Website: home-depot
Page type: customer-info-address
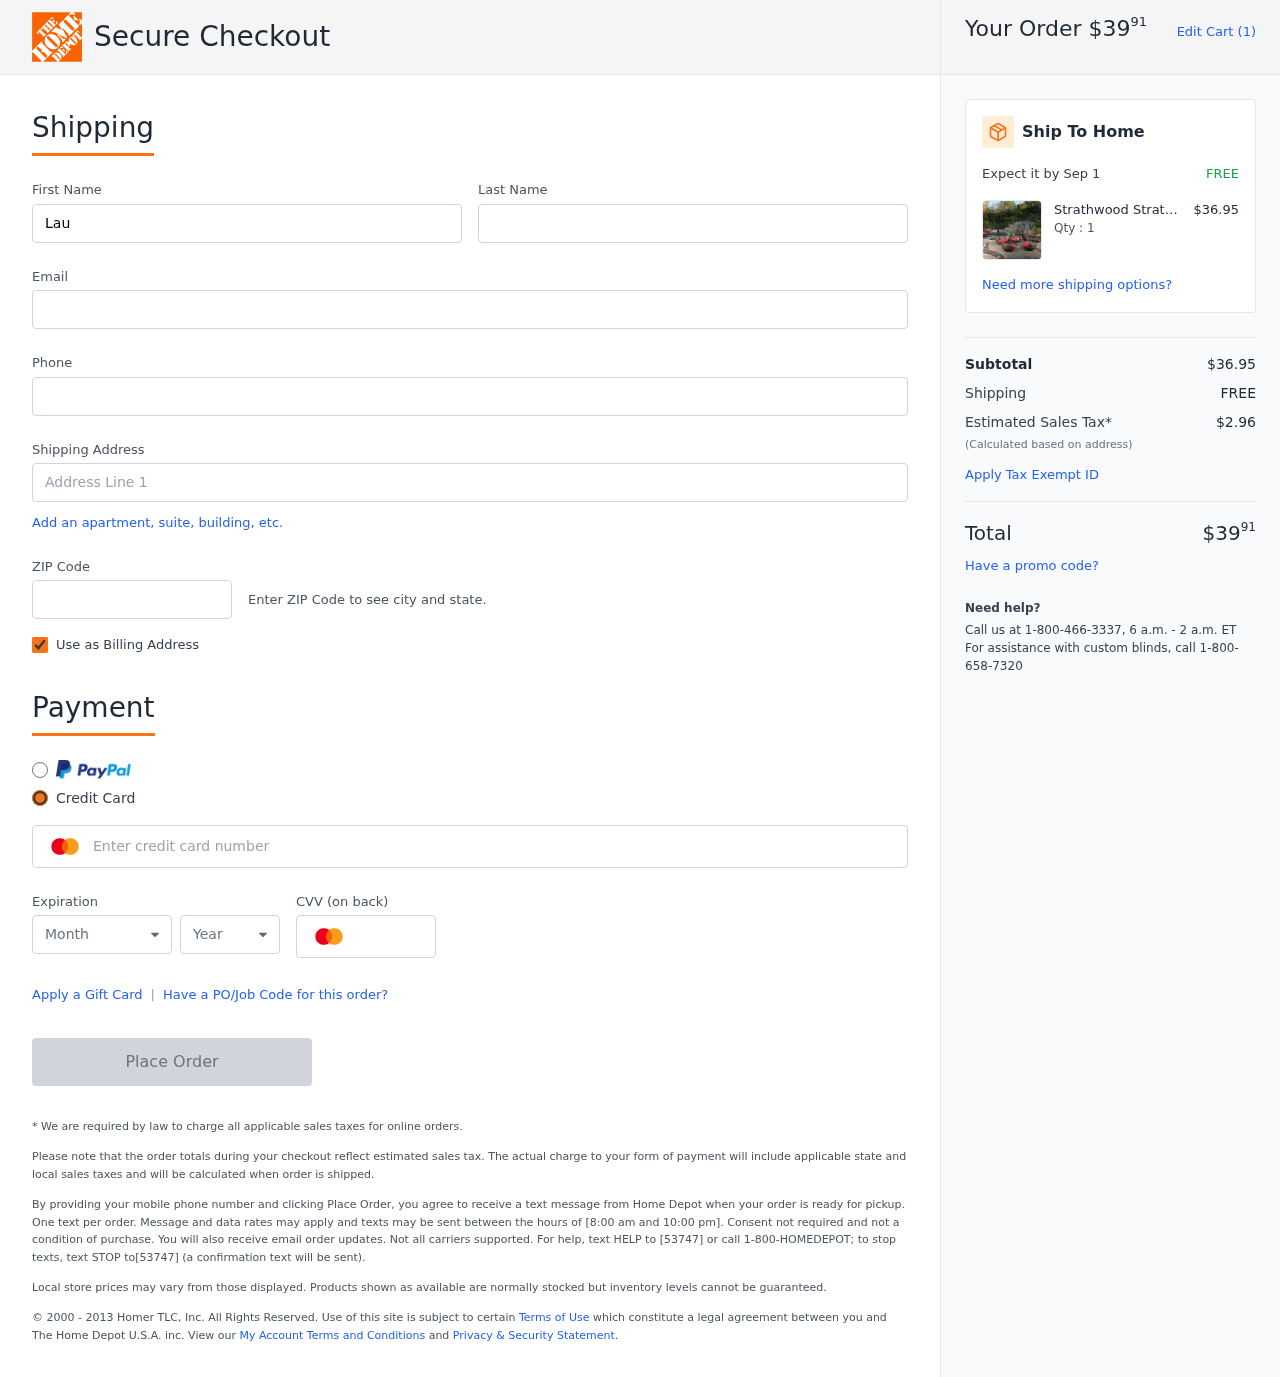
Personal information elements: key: PII_CARD_CVV
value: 393
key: PII_CARD_EXPIRY_MONTH
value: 09
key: PII_CARD_EXPIRY_YEAR
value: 30
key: PII_CARD_NUMBER
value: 2288 0172 4481 0522
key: PII_EMAIL
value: lcamacho@hotmail.com
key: PII_FIRSTNAME
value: Laura
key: PII_LASTNAME
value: Camacho
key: PII_PHONE
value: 6322086345
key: PII_POSTCODE
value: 63147
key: PII_STREET
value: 871 Crawford Ports Suite 336
Product elements: key: PRODUCT1_BRAND
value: Strathwood
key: PRODUCT1_NAME
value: Strathwood Cantina Collection (Discontinued by Manufacturer)
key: PRODUCT1_NAME
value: Strathwood Cantina C...
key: PRODUCT1_PRICE
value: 36.95
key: PRODUCT1_QUANTITY
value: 1
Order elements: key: ORDER_TOTAL
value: $3991
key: ORDER_NUM_ITEMS
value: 1
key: ORDER_DELIVERY_DATE
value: Sep 1
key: ORDER_SUBTOTAL
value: $36.95
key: ORDER_SHIPPING_COST
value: FREE
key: ORDER_TAX
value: $2.96